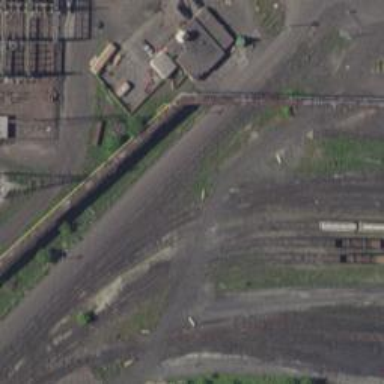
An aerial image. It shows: Railway spur service.